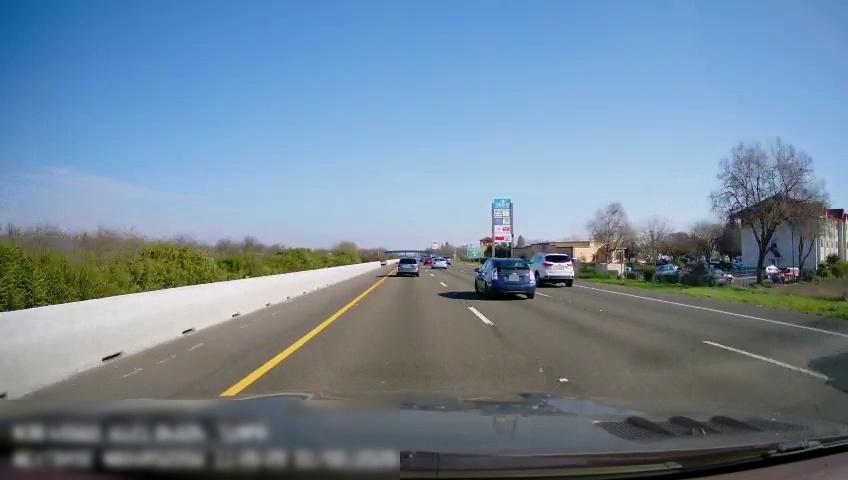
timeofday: Day
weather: Sunny
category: Drivable Space
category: Vehicles | SUV
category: Vehicles | SUV
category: Vehicles | Car
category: Vehicles | Car
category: Vehicles | Car
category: Lanes | Current Lane
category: Lanes | Current Lane
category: Lanes | Alternate Lane
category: Lanes | Alternate Lane
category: Traffic | Signs